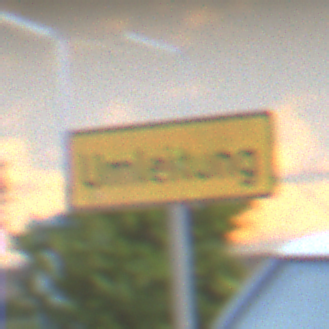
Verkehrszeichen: Umleitungsankuendigung
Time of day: SunriseSunset
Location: Outdoor (Urban)
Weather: Clear
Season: NotSpecified
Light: Natural